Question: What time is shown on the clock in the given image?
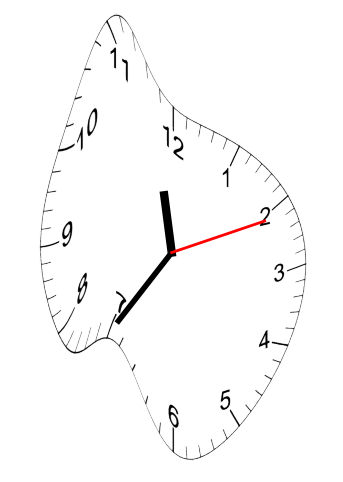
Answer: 11:35:11